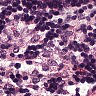
Metastatic tissue present: no